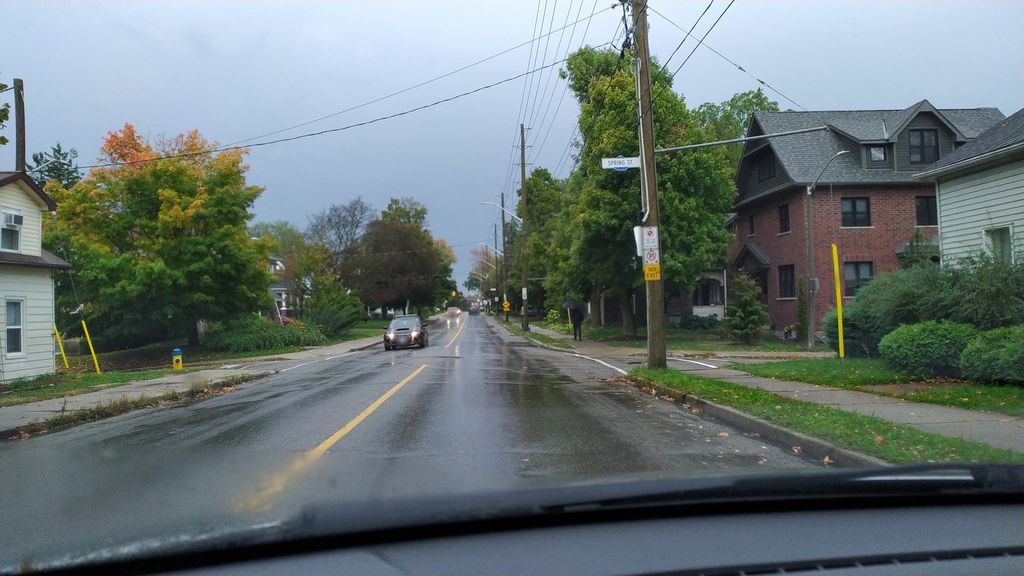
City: kitchener-waterloo